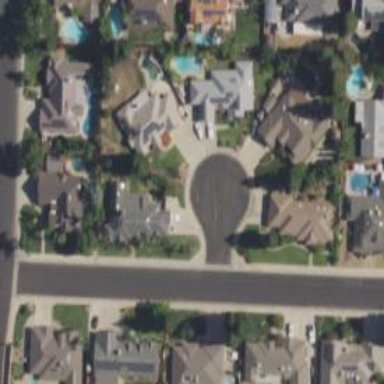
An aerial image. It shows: Turning circle on the road.